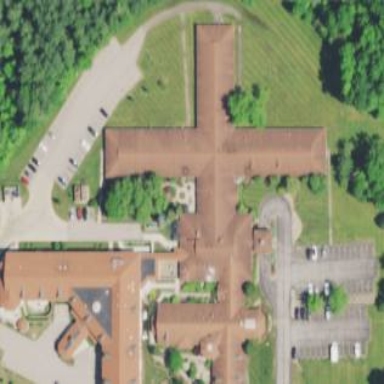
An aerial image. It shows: Nursing home building.